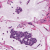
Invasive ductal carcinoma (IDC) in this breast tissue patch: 1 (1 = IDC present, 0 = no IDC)